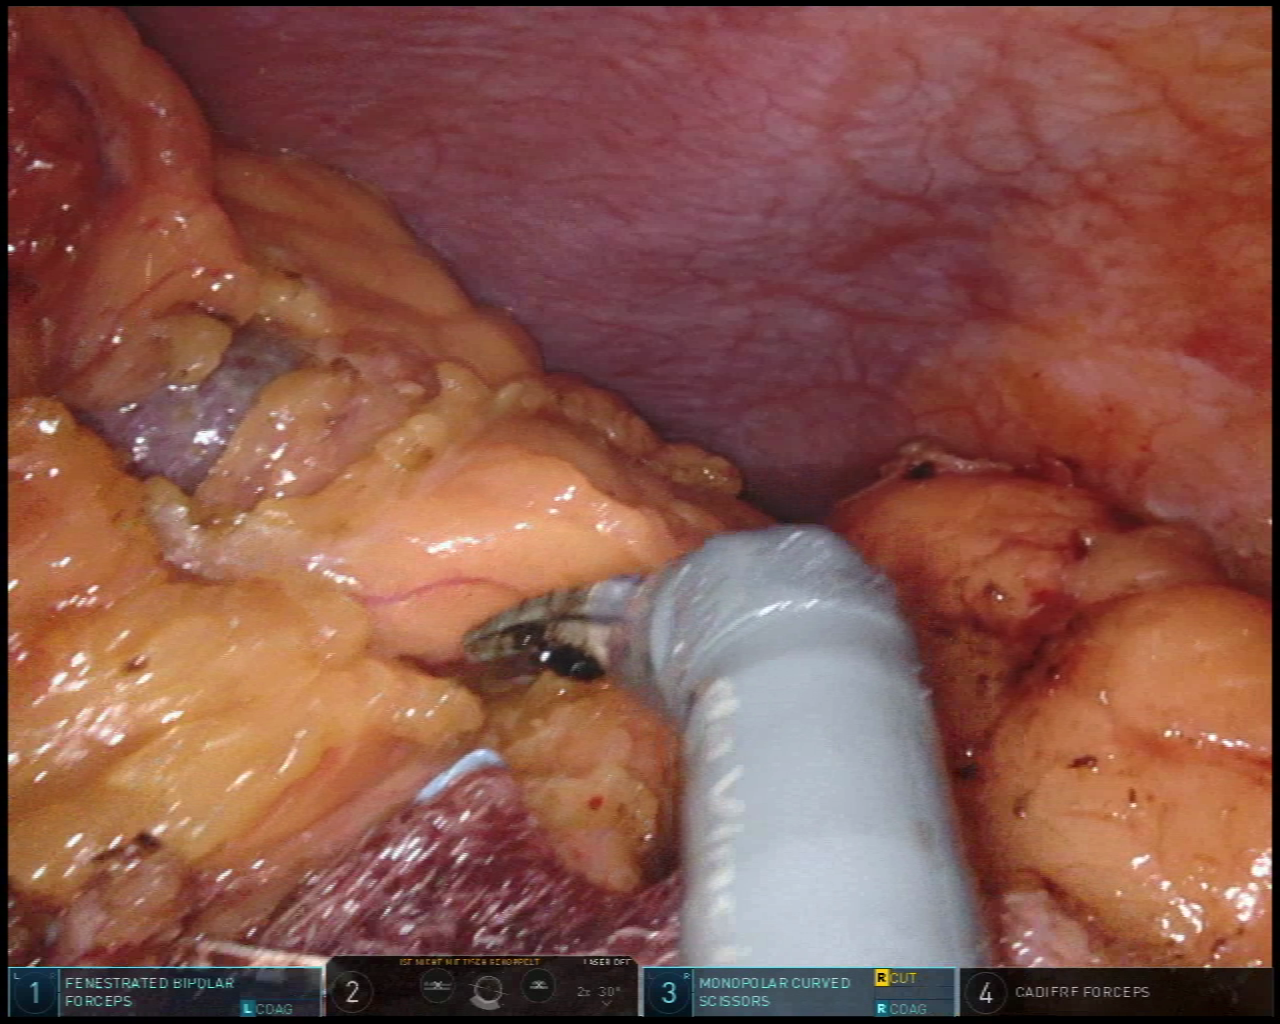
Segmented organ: spleen
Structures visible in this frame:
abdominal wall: yes
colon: no
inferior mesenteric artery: no
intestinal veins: no
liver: no
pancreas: no
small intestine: no
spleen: yes
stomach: no
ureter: no
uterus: no
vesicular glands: no